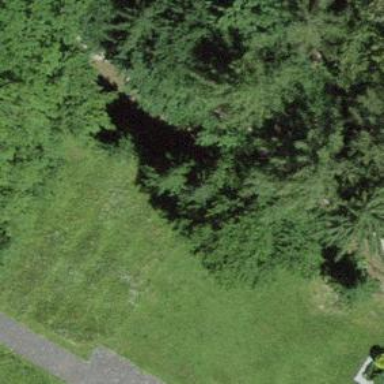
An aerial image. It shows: Brown bench in the vicinity.